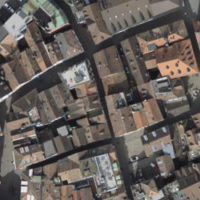
EUNIS habitat code: 54
Species observed at this site:
Luscinia megarhynchos
Motacilla cinerea
Passer domesticus